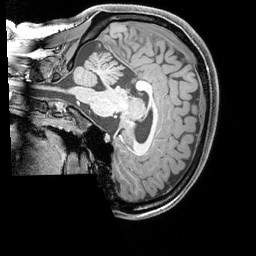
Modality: T1w
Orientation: sagittal
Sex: female
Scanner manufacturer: siemens
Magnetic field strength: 3 T
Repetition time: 2.3 s
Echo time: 0.00226 s